Question:
To achieve the above design I use the below code. Every thing is perfect.
'''
for(....)
{
CALayer *layer=[CALayer layer];
[layer setFrame:CGRectMake(xAxis, 2.0f, width, height)];
[layer setBackgroundColor:[self getColor:colorId]];
[[self layer] addSublayer:layer];
}
'''
I have use 'cornerRadious' for rounding the corner. And the problem is on corners it's shows the background colours little bit. Can anybody please suggest me what to do. I am using below code for 'cornerRadious'. Thanks in advance.
'''
[[vBarHolder layer] setCornerRadius:3.0f];
[[vBarHolder layer] setBorderColor:[[UIColor whiteColor] CGColor]];
[[vBarHolder layer] setBorderWidth:2.0f];
[[vBarHolder layer] setMasksToBounds:YES];
[vBarHolder setClipsToBounds:YES];
'''
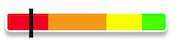
Answer: Your coloured views are overlapped by vBarHolder.
Modify the code as below.
'''
for(....)
{
CALayer *layer=[CALayer layer];
[layer setFrame:CGRectMake(xAxis + 2, 2.0f + 2, width - 4 , height- 4)];
[layer setBackgroundColor:[self getColor:colorId]];
[[self layer] addSublayer:layer];
}
'''
as the layers are having corner radius as 0 you are able to see in background.
Regards,
Amit